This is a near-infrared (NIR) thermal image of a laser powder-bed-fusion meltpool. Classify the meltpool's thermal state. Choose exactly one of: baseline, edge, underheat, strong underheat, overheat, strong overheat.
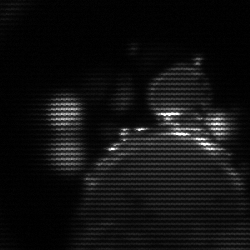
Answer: baseline